Interaction volume radius: 5 \u00c5
Interaction volume height: 30 \u00c5
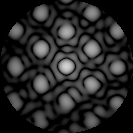
Disorder parameter: 0.2163